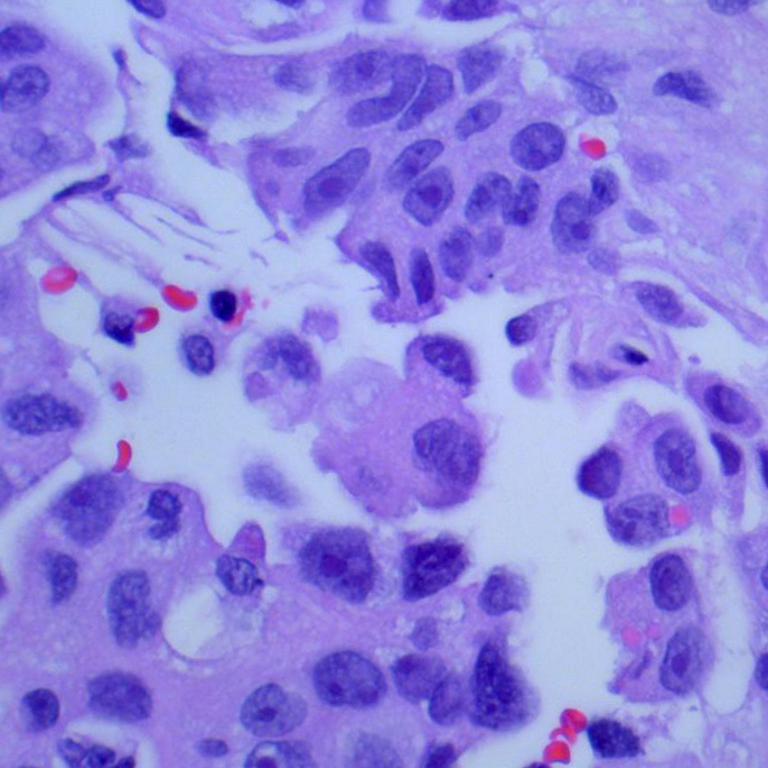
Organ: lung
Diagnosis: adenocarcinomas